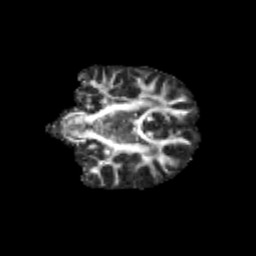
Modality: FA
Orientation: coronal
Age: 13
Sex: male
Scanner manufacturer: siemens
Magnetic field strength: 3 T
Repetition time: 3.8 s
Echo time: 0.07 s